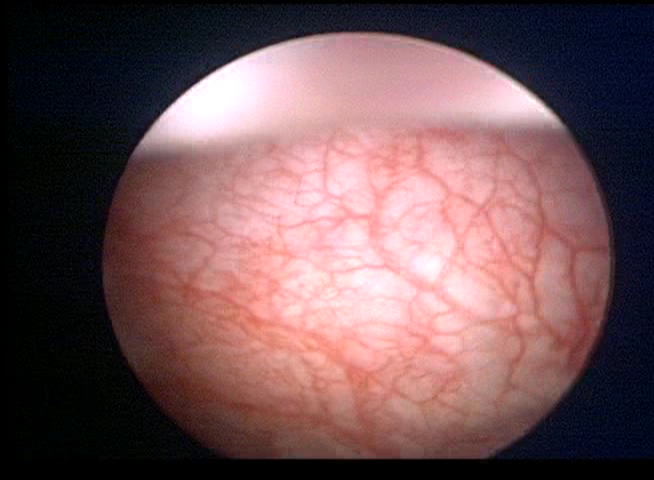
Modality: WLC
Class: Normal mucosa
Bladder cancer association: No